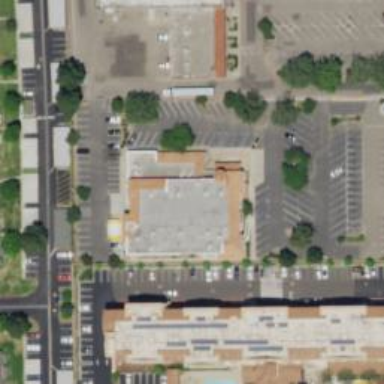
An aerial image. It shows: Healthcare clinic.